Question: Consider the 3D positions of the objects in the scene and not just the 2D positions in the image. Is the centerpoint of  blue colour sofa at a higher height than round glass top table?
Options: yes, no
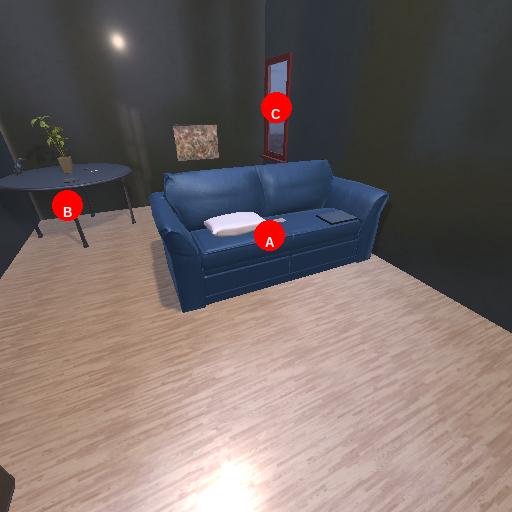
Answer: yes